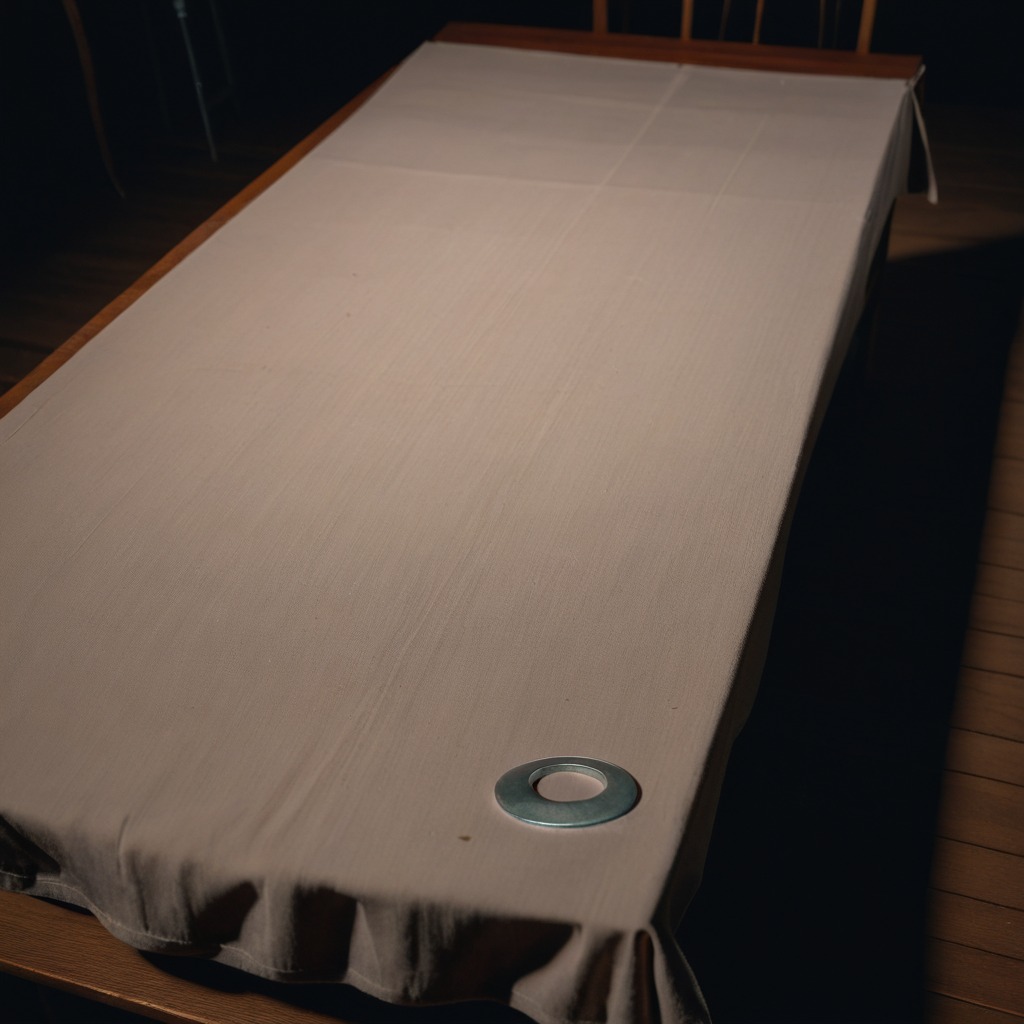
A flat metal washer is lying on a wooden table inside a workshop at night.